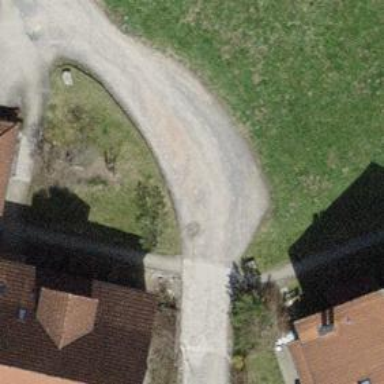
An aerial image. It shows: Service road with gravel surface.